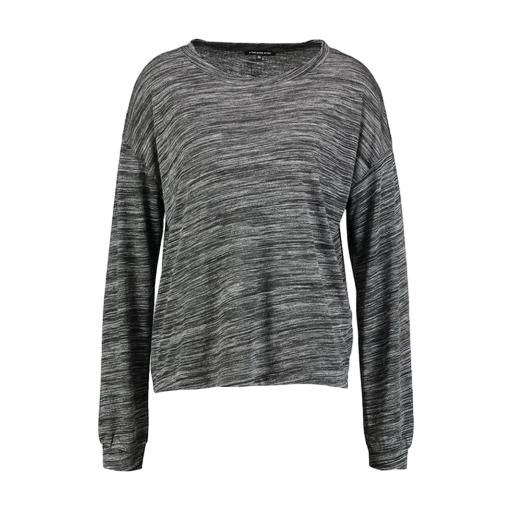
long-sleeve top, loose fit t-shirt, marl t-shirt, white background